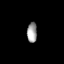
Tissue: prostate
Cell type: Fibroblasts
Senescence score: 0.7672
Nuclear area (px): 194
Mean DAPI intensity: 161.046